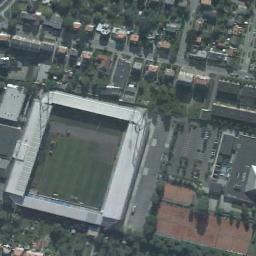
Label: stadium